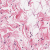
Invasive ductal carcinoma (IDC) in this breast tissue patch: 0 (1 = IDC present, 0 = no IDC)